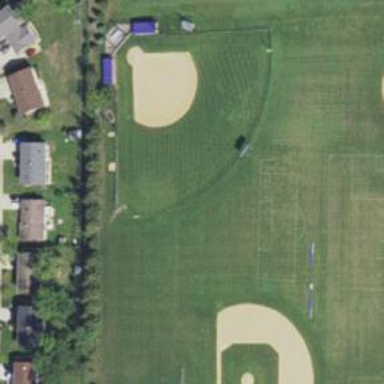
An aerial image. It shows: Baseball pitch for leisure and sports activities.